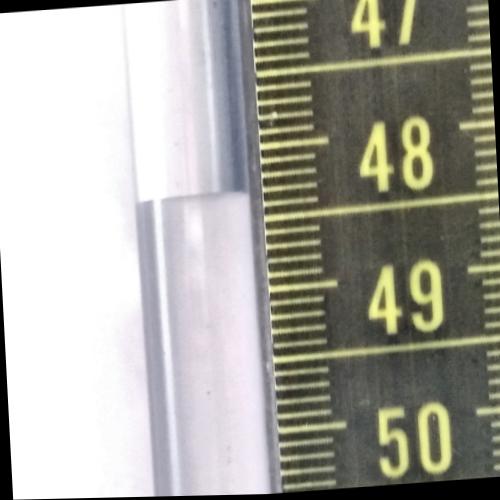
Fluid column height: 48.3 cm